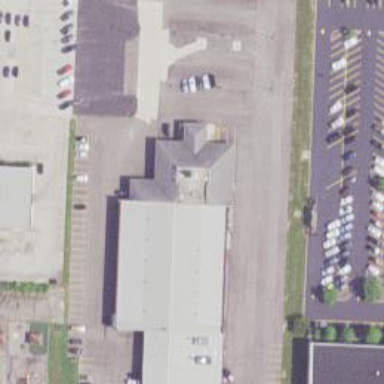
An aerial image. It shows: Commercial building.